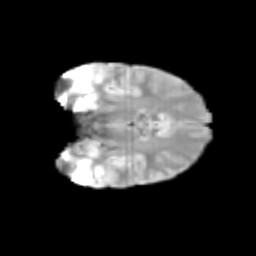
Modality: T2w
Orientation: coronal
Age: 11
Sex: female
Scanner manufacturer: siemens
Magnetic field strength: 3 T
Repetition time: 3.8 s
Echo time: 0.07 s